Question: Been trying to figure this out for a while now:
I'm trying to create a custom dialog using the standard approach shown on the <URL>.
'''
public class CustomDialog extends DialogFragment {
private OnDialogResultListener mOnDialogResultListener = null;
public void setOnDialogResultListener(OnDialogResultListener dialogResultListener) {
mOnDialogResultListener = dialogResultListener;
}
public static CustomDialog newInstance(OnDialogResultListener dialogResultListener) {
CustomDialog frag = new CustomDialog();
frag.setOnDialogResultListener(dialogResultListener);
return frag;
}
@Override
public View onCreateView(LayoutInflater inflater, ViewGroup container, Bundle savedInstanceState) {
getDialog().setTitle(getString(R.string.Dialog_CustomDialog_Title));
View v = inflater.inflate(R.layout.customdialog, container, false);
return v;
}
}
'''
With the XML being:
'''
<?xml version="1.0" encoding="utf-8"?>
<LinearLayout
xmlns:android="http://schemas.android.com/apk/res/android"
android:orientation="vertical"
android:layout_height="fill_parent" android:background="@color/white" android:layout_margin="0px" android:layout_width="fill_parent">
<EditText android:hint="@string/Dialog.CustomDialog.OldPassword" android:layout_marginBottom="@dimen/normalMargin" android:layout_height="wrap_content" android:inputType="textPassword" android:id="@+id/EditText02" android:layout_width="fill_parent"></EditText>
<EditText android:hint="@string/Dialog.CustomDialog.NewPassword" android:layout_height="wrap_content" android:inputType="textPassword" android:id="@+id/EditText01" android:layout_width="fill_parent"></EditText>
<EditText android:hint="@string/Dialog.CustomDialog.RetypePassword" android:layout_height="wrap_content" android:inputType="textPassword" android:id="@+id/editText1" android:layout_width="fill_parent">
<requestFocus></requestFocus>
</EditText>
<LinearLayout android:layout_height="wrap_content" android:id="@+id/linearLayout1" android:layout_width="fill_parent">
<Button android:layout_height="wrap_content" android:text="@string/save" android:layout_width="@dimen/normalButtonWidth" android:id="@+id/btn_Custom_save"></Button>
<Button android:layout_height="wrap_content" android:text="@string/cancel" android:layout_width="@dimen/normalButtonWidth" android:id="@+id/btn_Custom_cancel"></Button>
</LinearLayout>
</LinearLayout>
'''
And after creating and showing the dialog, I'm left with:

The white background has been applied to emphasize the unexpected and unwanted behavior.
Any ideas? I've tried changing width/heights, using weights in a horizontal LinearLayout, setting width/height programatically - all to no avail.
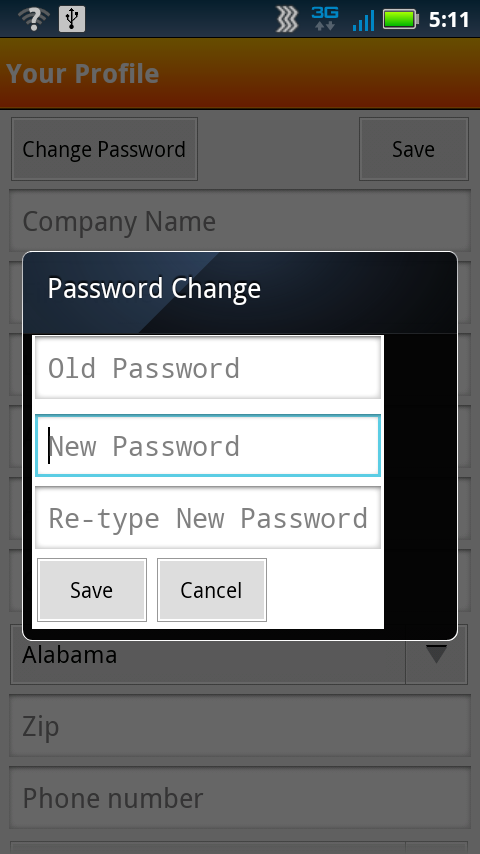
Answer: I did come up with a cheap fix, which I would rather not have to use.
Adding a 0px height, 2000dp (some huge number) width view anywhere in the layout causes it to fill the dialog frame.